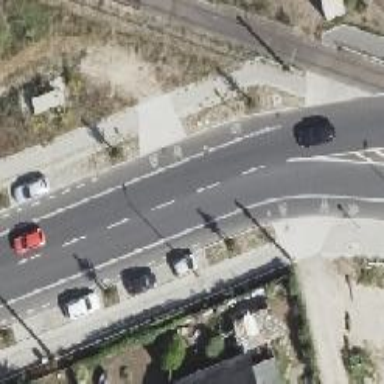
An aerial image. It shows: Secondary road with asphalt surface. The road has separate sidewalks on both sides and exclusive cycle lanes on both sides.